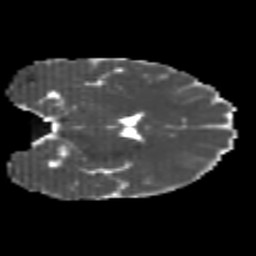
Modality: MD
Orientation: coronal
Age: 24
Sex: female
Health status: healthy
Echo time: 0.074 s